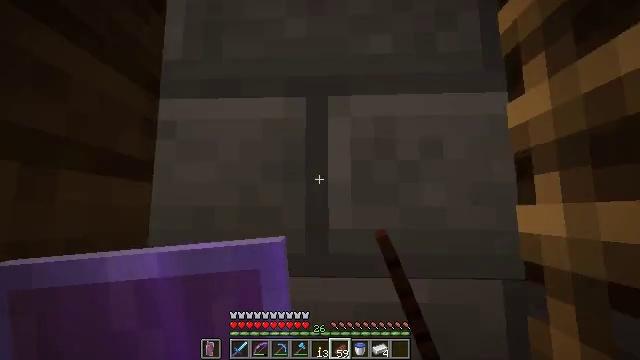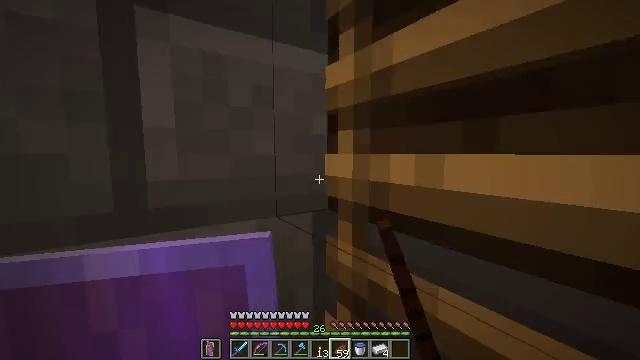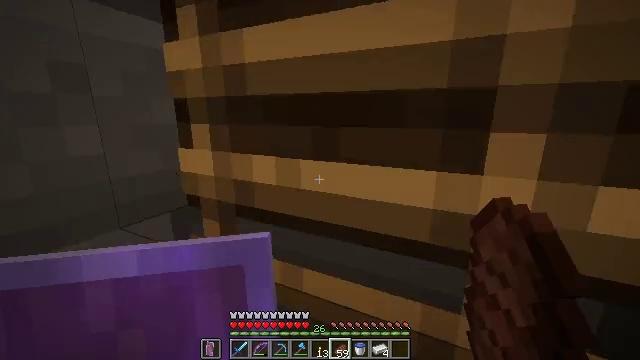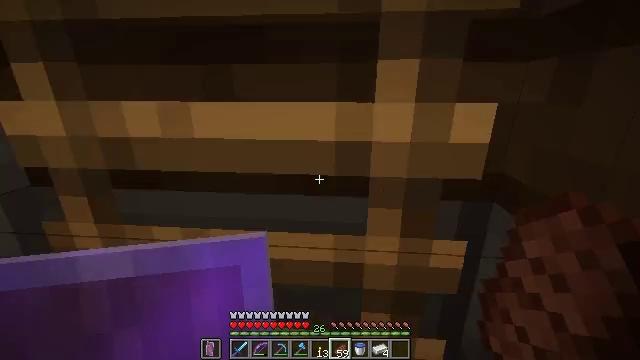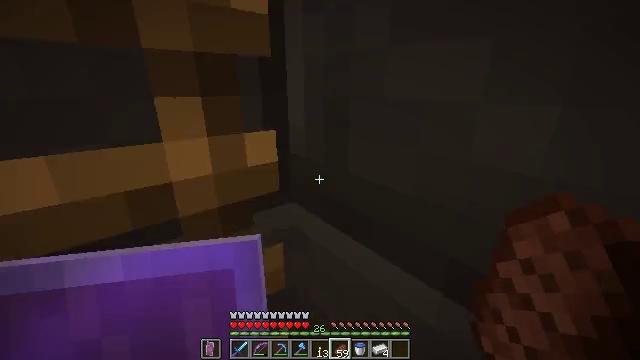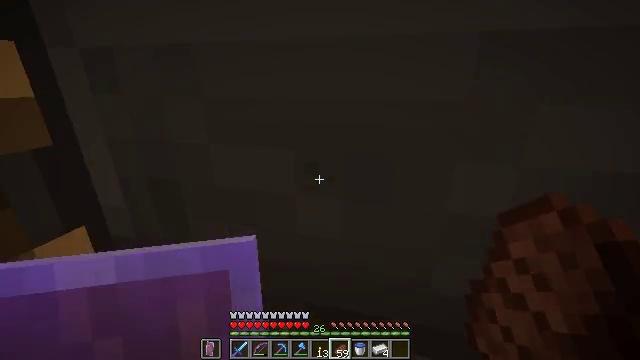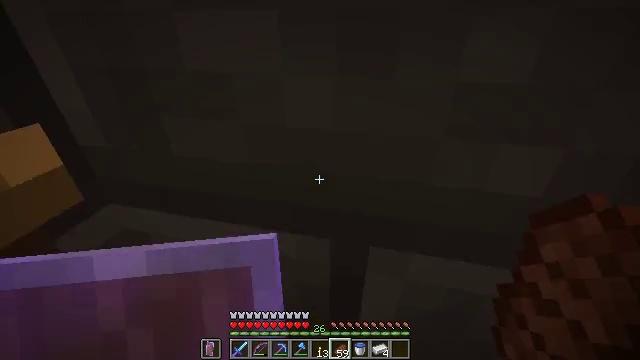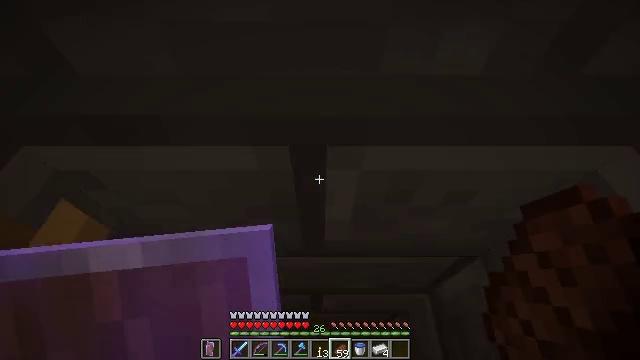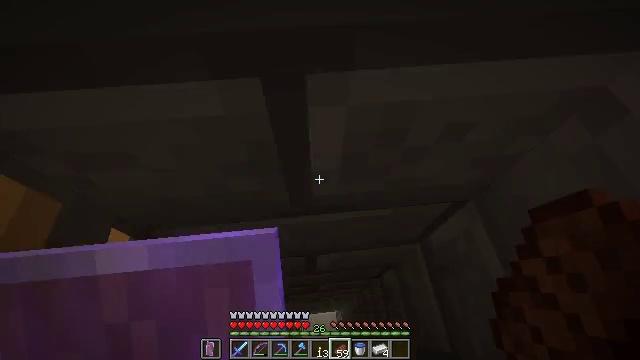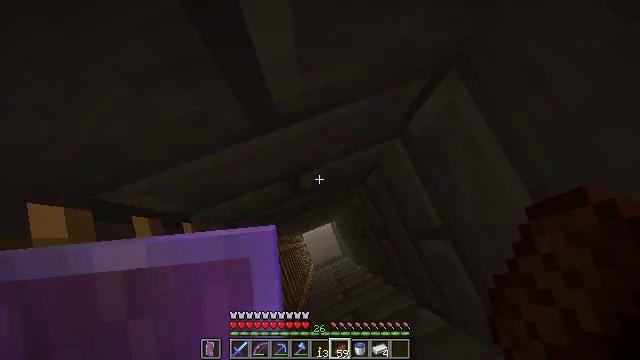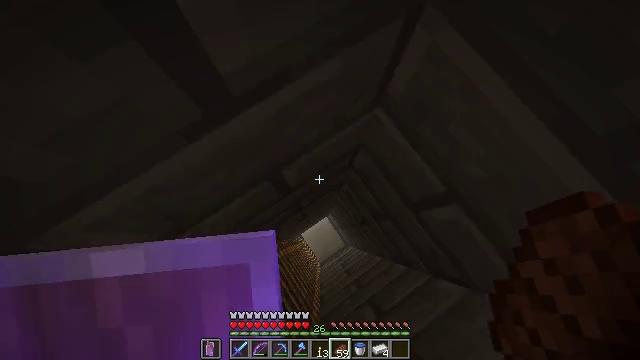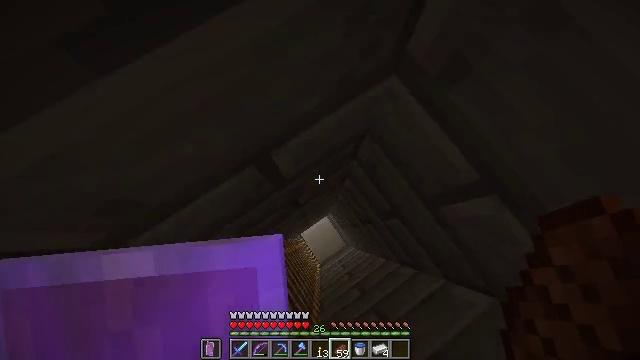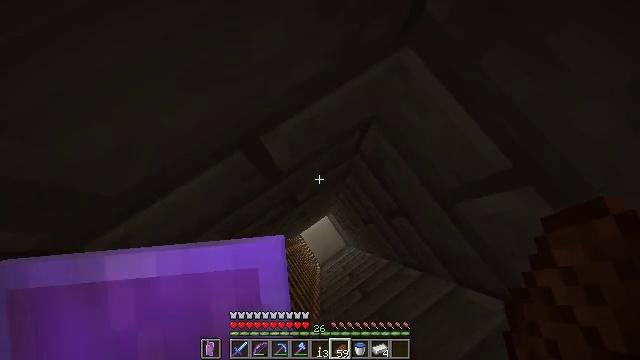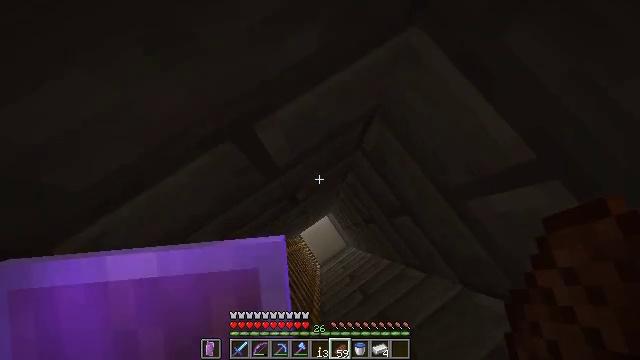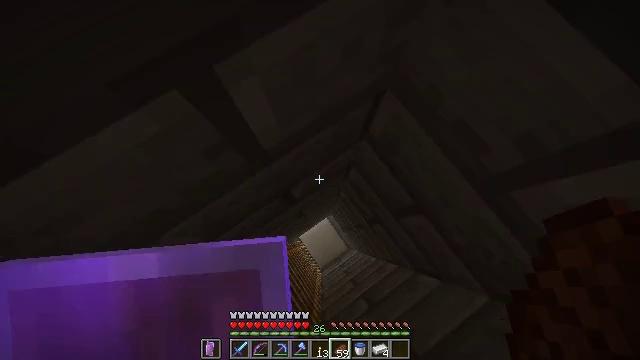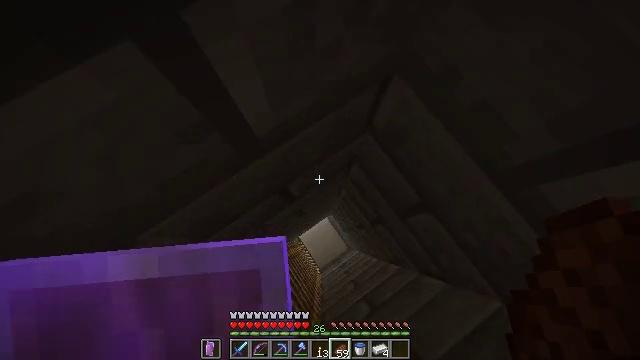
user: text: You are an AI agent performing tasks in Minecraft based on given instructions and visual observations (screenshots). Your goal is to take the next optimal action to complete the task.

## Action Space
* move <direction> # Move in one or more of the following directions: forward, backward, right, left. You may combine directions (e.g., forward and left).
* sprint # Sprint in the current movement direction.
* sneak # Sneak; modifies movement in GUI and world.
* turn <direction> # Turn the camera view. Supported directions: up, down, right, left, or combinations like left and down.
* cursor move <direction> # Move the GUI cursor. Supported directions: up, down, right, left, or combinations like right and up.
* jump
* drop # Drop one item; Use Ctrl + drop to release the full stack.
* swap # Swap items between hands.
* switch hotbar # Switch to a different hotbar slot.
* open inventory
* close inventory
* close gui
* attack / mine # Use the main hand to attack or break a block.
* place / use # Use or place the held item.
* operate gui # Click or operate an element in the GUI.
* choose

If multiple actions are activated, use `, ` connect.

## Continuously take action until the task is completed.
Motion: motion action
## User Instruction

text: Open the crafting table and make a glistering melon slice.
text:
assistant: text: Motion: turn right and down
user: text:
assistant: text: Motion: turn right and down
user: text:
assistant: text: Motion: turn right and down
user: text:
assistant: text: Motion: turn right and down
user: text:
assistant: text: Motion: turn right
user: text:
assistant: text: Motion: turn right and down
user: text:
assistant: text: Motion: turn right and down
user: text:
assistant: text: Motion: turn right and down
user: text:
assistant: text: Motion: turn right and down
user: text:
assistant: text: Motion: turn right
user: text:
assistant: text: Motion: no_op
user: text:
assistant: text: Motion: no_op
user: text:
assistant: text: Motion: no_op
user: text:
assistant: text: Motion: no_op
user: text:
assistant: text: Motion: no_op
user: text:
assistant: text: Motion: turn right and down
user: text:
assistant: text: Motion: turn right and down
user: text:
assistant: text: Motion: turn right
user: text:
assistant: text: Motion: no_op
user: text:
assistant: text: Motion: turn right
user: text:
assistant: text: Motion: turn right
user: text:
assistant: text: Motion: no_op
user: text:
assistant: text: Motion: no_op
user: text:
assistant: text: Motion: no_op
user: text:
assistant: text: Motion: no_op
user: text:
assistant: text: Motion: no_op
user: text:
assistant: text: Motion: no_op
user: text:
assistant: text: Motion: no_op
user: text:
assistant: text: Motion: no_op
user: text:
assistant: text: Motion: no_op